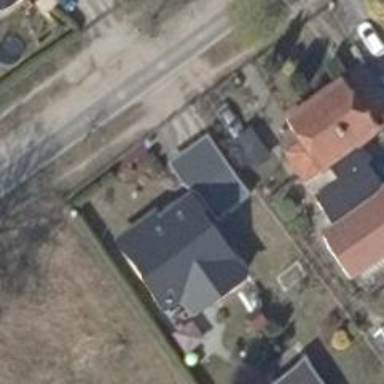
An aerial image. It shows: Detached building with gabled roof.